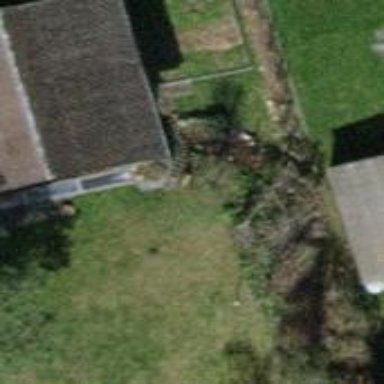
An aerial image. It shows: Detached building with gabled roof.